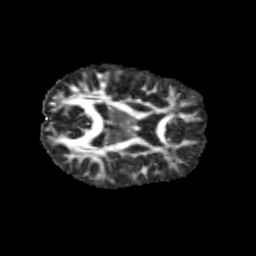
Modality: FA
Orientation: axial
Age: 12
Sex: female
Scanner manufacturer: siemens
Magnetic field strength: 3 T
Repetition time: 3.8 s
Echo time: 0.07 s